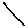
Label: line